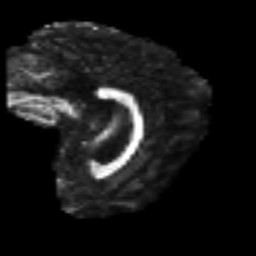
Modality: FA
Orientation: sagittal
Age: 32
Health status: ill
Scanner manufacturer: philips
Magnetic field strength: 3 T
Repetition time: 9 s
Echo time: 0.127 s